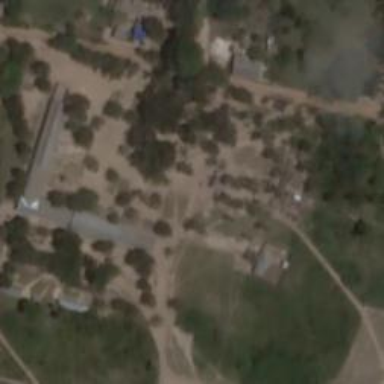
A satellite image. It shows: School.